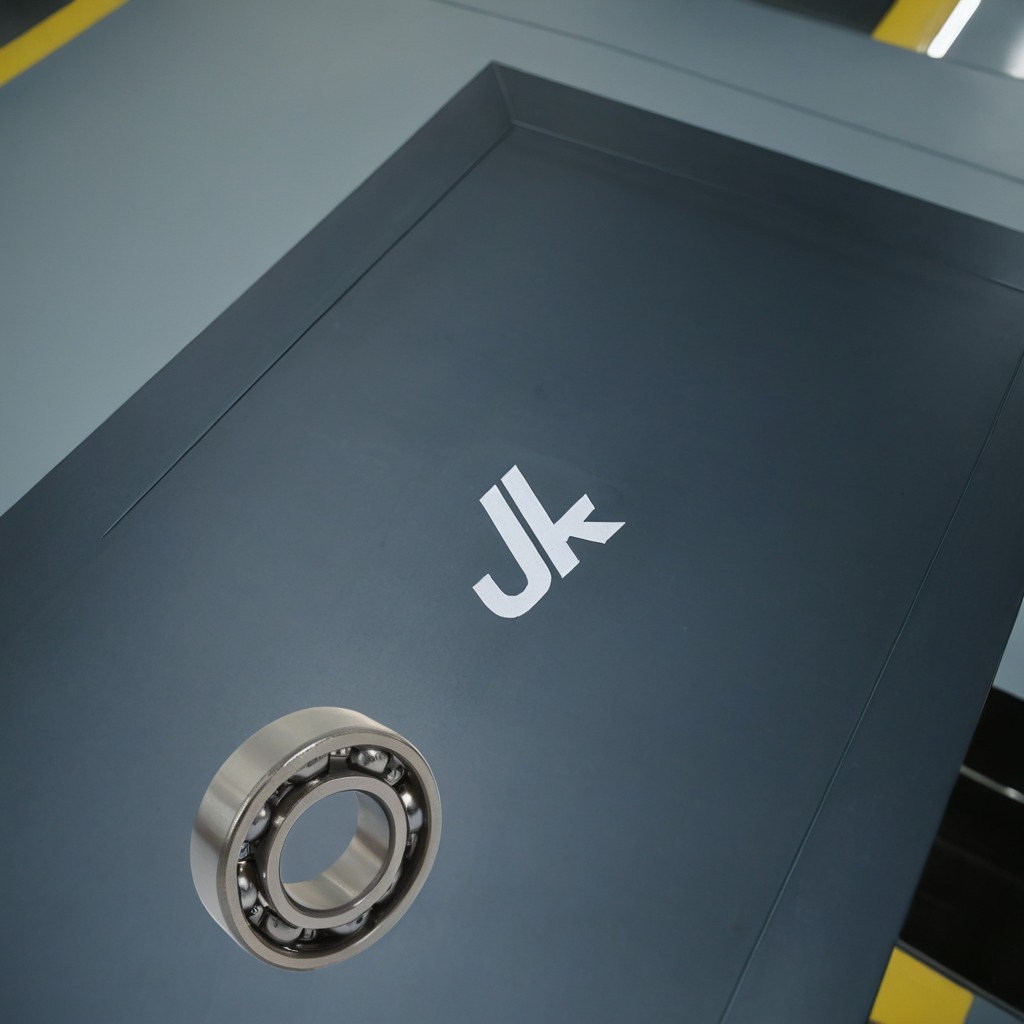
A metal ball bearing is lying on the toolbox surface in an airplane hangar workshop.